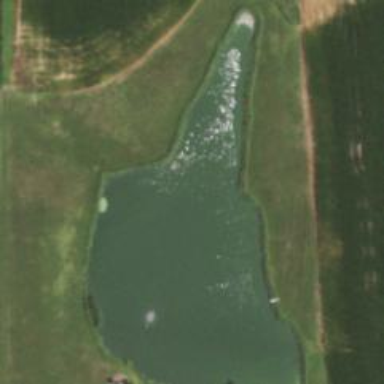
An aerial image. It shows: Pond surrounded by natural water.